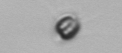
Label: Apedinella